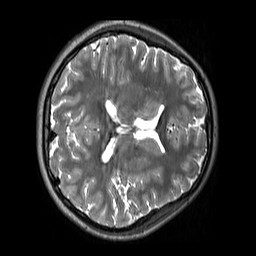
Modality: T2w
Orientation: axial
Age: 11
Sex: female
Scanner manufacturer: siemens
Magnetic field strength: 3 T
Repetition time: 3.2 s
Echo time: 0.408 s